RGB frame:
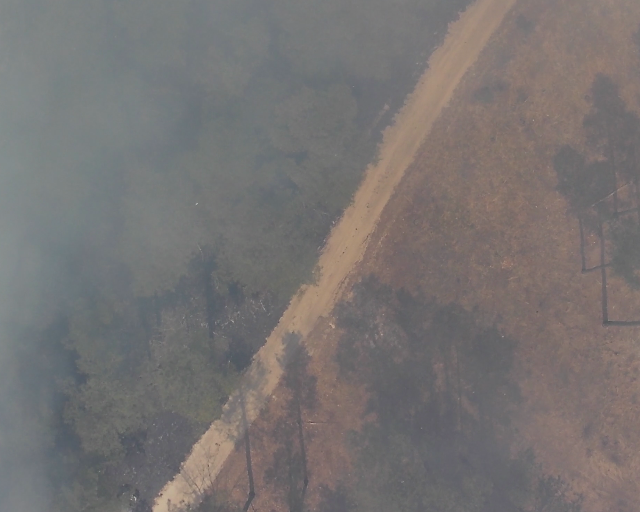
Thermal frame:
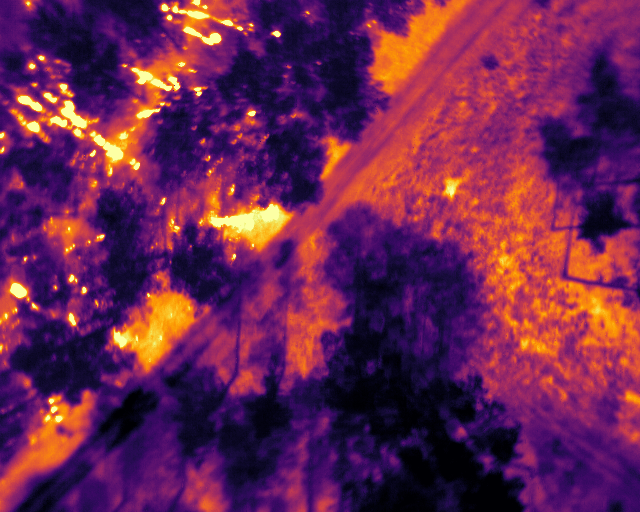
Captured: 2026-02-27 02:41:21
Pixels at or above 80 °C: 831 (fraction of frame: 0.002536)